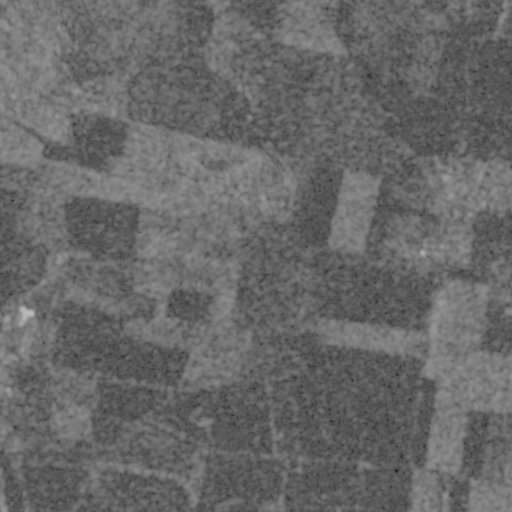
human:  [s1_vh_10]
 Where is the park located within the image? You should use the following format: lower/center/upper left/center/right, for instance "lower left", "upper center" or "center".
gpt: The park is located in the center left of the image.
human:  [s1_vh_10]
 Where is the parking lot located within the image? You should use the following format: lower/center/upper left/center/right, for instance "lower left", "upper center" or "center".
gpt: The parking lot is located in the lower left of the image.
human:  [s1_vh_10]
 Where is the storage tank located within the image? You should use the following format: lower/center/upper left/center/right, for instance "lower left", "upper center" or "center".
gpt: The storage tank is located in the center left of the image.
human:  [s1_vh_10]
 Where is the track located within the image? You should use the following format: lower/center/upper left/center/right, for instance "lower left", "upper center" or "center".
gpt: The track is located in the center left of the image.
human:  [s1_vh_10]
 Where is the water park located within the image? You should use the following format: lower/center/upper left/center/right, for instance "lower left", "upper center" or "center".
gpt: The water park is located in the center left of the image.
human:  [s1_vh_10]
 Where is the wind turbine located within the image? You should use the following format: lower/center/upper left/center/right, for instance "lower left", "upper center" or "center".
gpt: The wind turbine is located in the lower center of the image.
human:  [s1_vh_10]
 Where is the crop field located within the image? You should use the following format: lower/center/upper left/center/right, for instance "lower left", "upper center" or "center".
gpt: There is no crop field in the image.

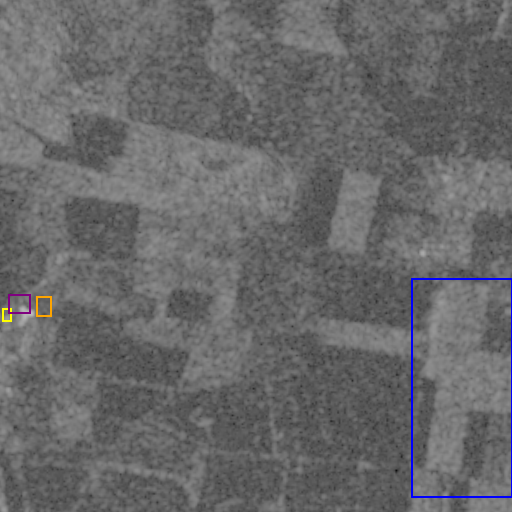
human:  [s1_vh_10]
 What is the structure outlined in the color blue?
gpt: The structure outlined in blue is a crop field.
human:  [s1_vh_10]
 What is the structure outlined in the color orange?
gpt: The structure outlined in orange is a park.
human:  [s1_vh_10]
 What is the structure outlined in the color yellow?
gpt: The structure outlined in yellow is a parking lot.
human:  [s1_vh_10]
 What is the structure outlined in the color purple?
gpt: The structure outlined in purple is a water park.
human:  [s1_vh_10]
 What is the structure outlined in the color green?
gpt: There is no green outline.